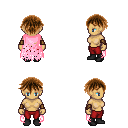
a pixel art fantasy rpg character, female body template, human, tanned skin, pink tattered cape, red pants, brown short bangs hairstyle, cloth bracers, black shoes, four views (front, back, left, right), 2x2 character sprite sheet, small pixel art, hard edges, no anti-aliasing